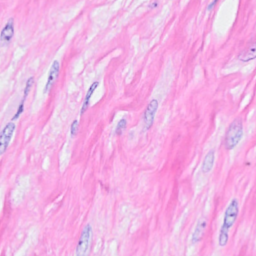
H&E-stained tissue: Breast